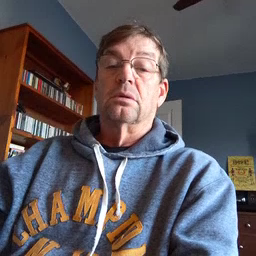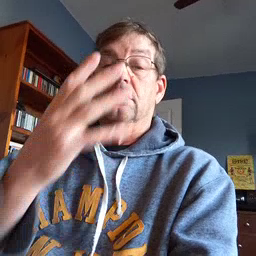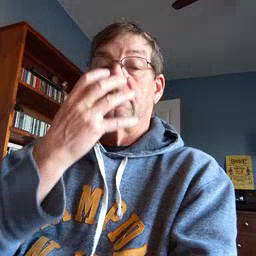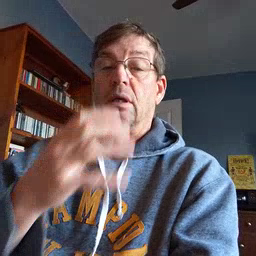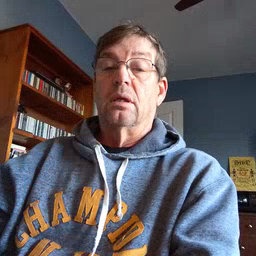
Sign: mad